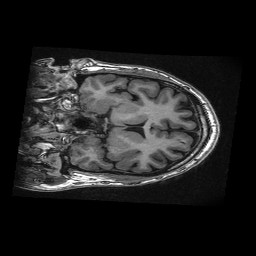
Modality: T1w
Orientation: coronal
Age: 30
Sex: male
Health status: healthy
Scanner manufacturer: ge
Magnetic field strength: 3 T
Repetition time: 0.0087 s
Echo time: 0.003256 s